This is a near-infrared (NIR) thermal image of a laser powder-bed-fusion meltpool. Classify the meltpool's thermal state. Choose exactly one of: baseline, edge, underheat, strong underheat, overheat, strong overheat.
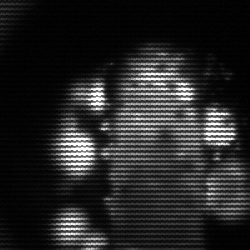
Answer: strong underheat